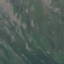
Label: HerbaceousVegetation